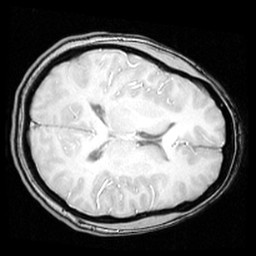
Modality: inplaneT1
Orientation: axial
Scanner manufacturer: ge
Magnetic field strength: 3 T
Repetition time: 0.25 s
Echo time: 0.0036 s